Field crop: maize
Growth stage: 2
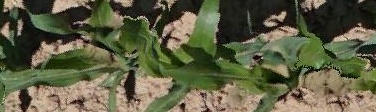
Species: maize